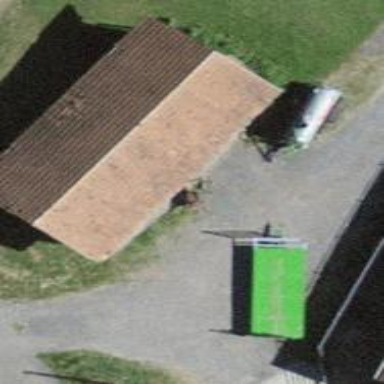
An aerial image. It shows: Barn.